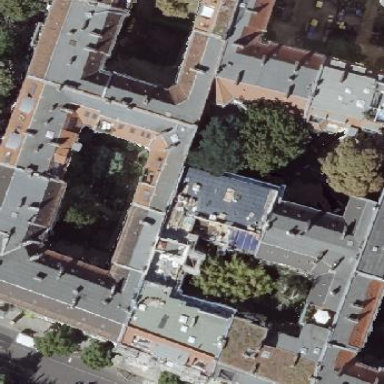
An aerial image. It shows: Residential building with quadruple saltbox roof shape.